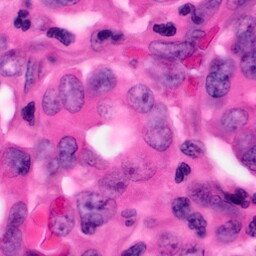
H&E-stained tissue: Pancreatic